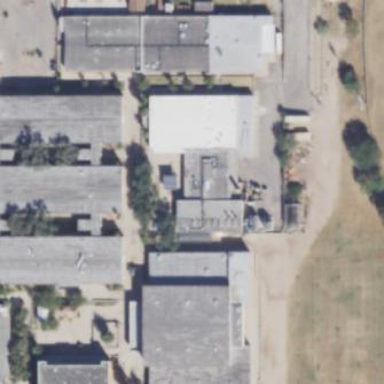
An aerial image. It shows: School building.